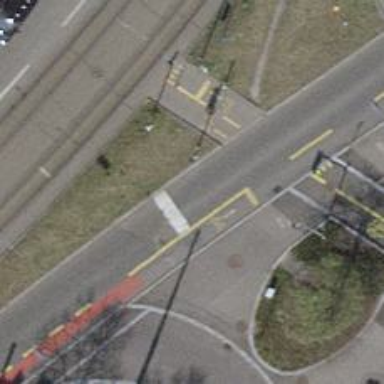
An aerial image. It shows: Road with traffic signals.